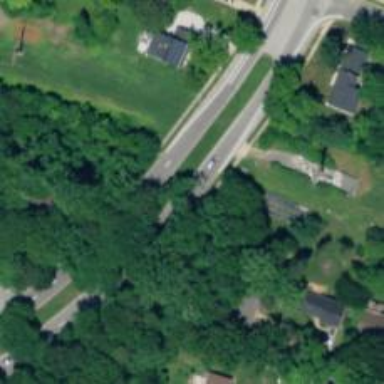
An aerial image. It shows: Tertiary road.